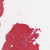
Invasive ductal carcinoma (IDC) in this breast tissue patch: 0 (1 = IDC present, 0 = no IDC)